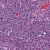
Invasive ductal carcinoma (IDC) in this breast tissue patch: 1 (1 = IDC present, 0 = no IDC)